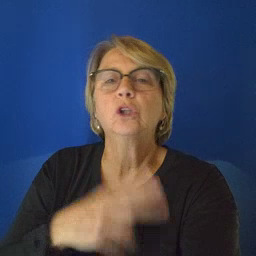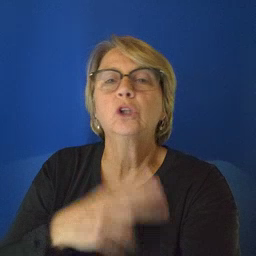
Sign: orange